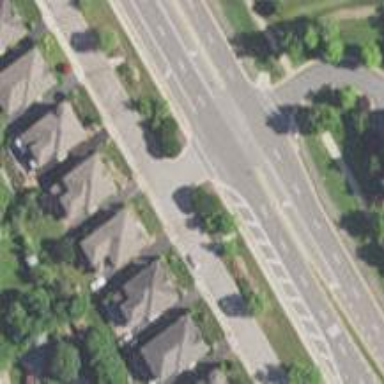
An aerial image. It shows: Residential road with asphalt surface and sidewalk on the left side.